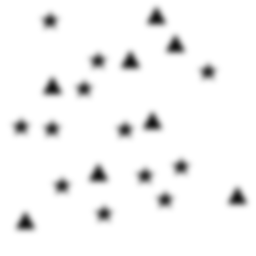
Squares: 0
Triangles: 8
Stars: 12
Total shapes: 20